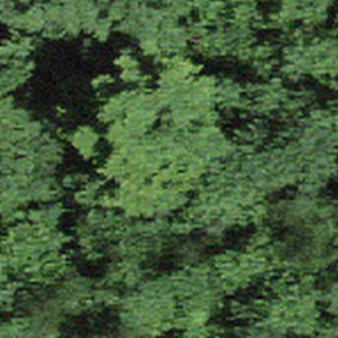
Label: other